Question: I have obtained the following figure using a 120x120 matrix and the 'surf' function.

Is there a simple way to make the lines between different colors look smoother?
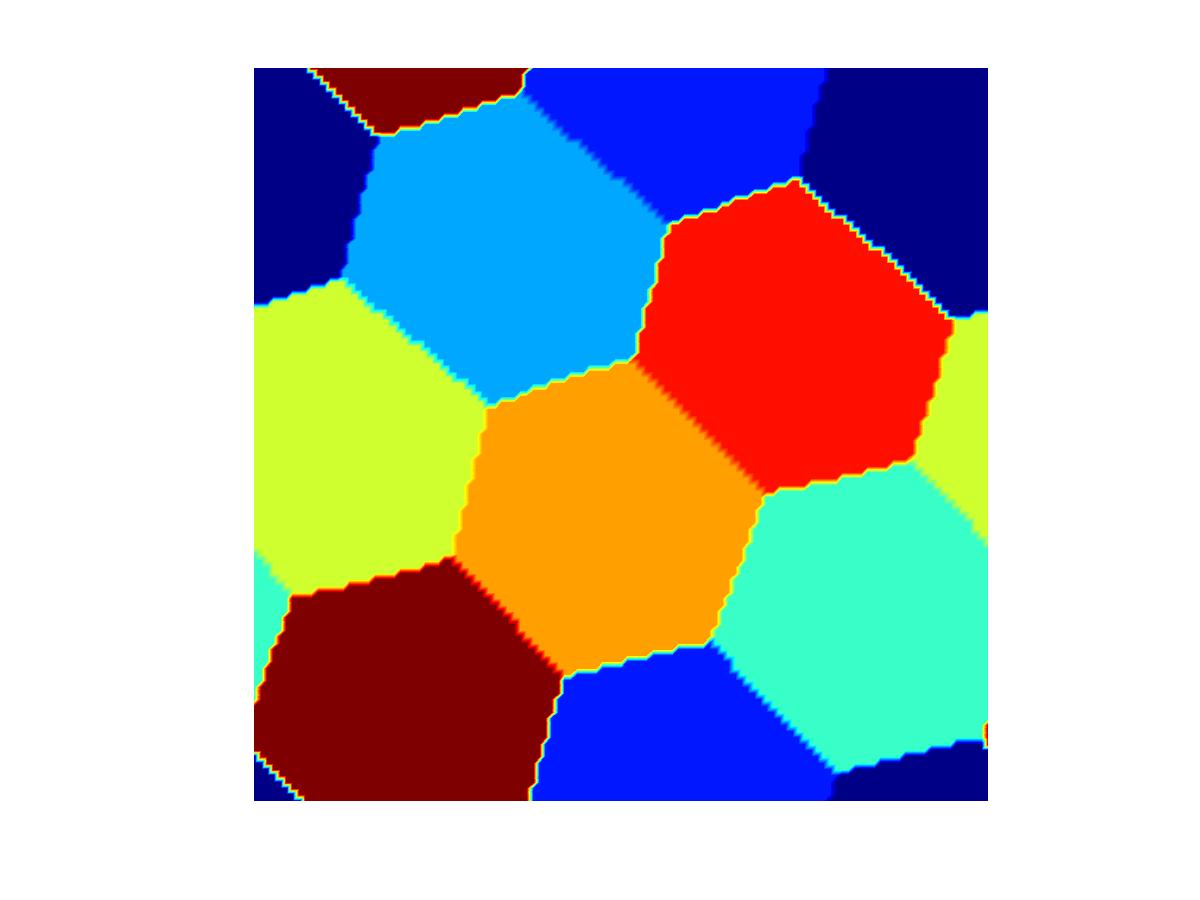
Answer: First of all, 'surf' may not be the best way to display 2D-image - if you don't actually need the height information, 'imagesc' will work just fine. Even better, it won't show the differently colored lines between hexagons, since it's not going through the colormap at intersections.
However, regardless of your approach, a low-resolution bitmap will not be automatically transformed into a "arbitrary"-resolution vector graphics - and you may not want that, anyway, if you use the figure to allow you to inspect at which combination of '(x,y)' you obtained at a given value.
There are three approaches to make your image prettier - (1) segment the hexagons, and use 'patch' to create a vector-graphics image. (2) upsample the image with 'imresample'. (3) create a RGB image and smoothen each color separately to get softer transitions:
'''
%# assume img is your image
nColors = length(unique(img));
%# transform the image to rgb
rgb = ind2rgb((img+fliplr(img)),jet(nColors)); %# there are much better colormaps than jet
%# filter each color
for i=1:3,rgbf(:,:,i)=imfilter(rgb(:,:,i),fspecial('gaussian',9,3),'replicate');end
'''